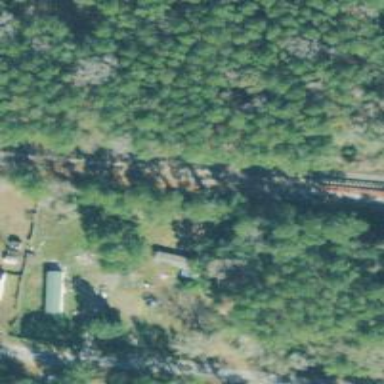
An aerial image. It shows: Railway siding for service.